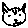
Label: cat